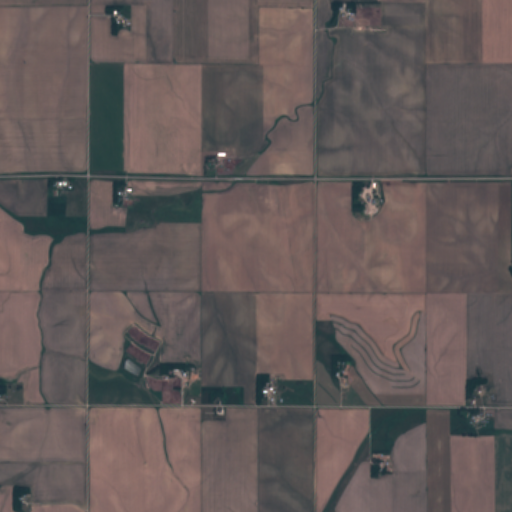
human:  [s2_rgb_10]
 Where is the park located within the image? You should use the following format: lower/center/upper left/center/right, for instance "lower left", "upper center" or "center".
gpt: The park is located in the lower center of the image.
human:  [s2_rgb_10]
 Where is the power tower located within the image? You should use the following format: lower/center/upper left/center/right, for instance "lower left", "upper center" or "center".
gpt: The power tower is located in the upper left of the image.
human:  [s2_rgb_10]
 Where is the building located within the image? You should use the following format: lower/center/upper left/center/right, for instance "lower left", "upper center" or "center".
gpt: There is no building in the image.